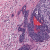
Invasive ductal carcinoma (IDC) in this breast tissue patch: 0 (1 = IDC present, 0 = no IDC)